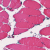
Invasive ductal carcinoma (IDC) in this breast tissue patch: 0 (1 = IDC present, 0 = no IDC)